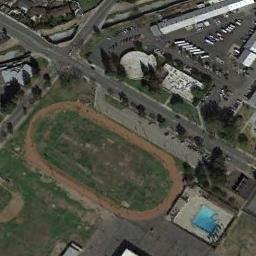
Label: ground_track_field